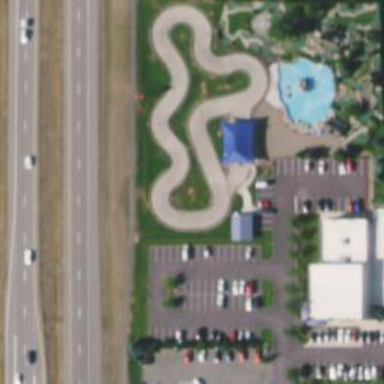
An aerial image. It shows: Asphalt raceway designed for karting sports.